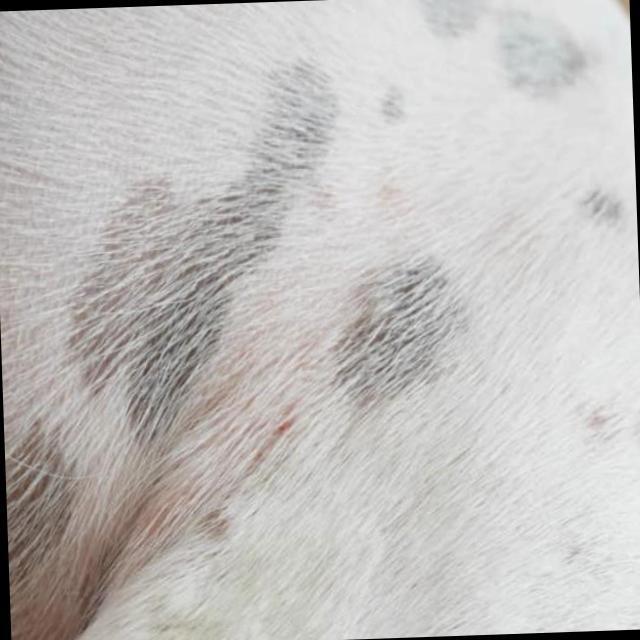
Canine hypersensitivity reaction — allergic skin response with urticaria, erythema, pruritus, and angioedema. May be food, environmental, or flea allergy related.